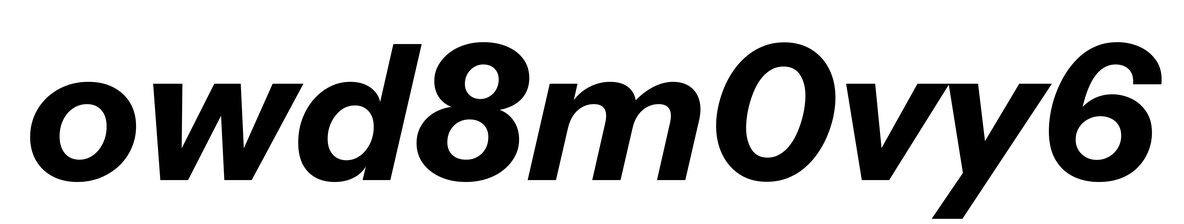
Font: InstrumentSans-Italic_Bold_Italic